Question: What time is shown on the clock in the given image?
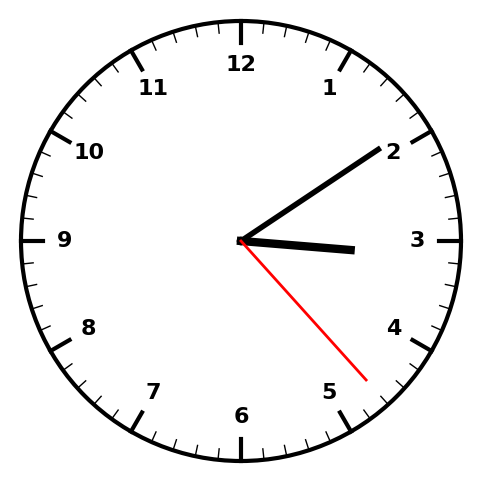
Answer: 03:09:23